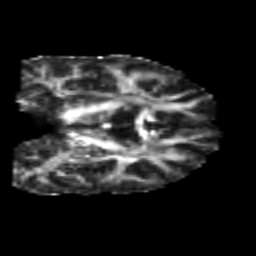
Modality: FA
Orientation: coronal
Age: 22
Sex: female
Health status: healthy
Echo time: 0.074 s